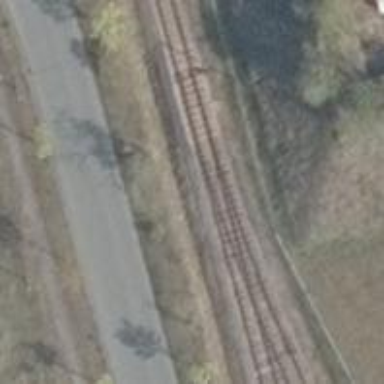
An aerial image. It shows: Railway switch.